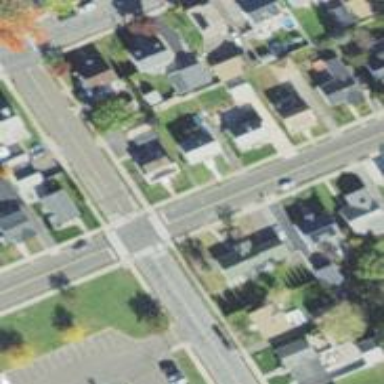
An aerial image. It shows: Marked road crossing.